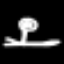
Label: mushroom